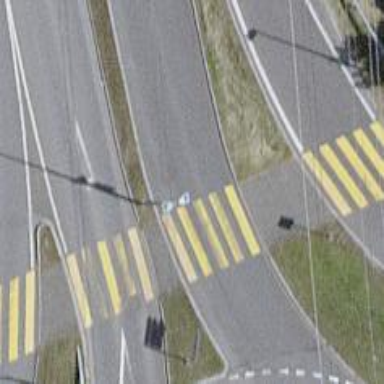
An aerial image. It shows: Marked pedestrian crossing with zebra designation and central island.